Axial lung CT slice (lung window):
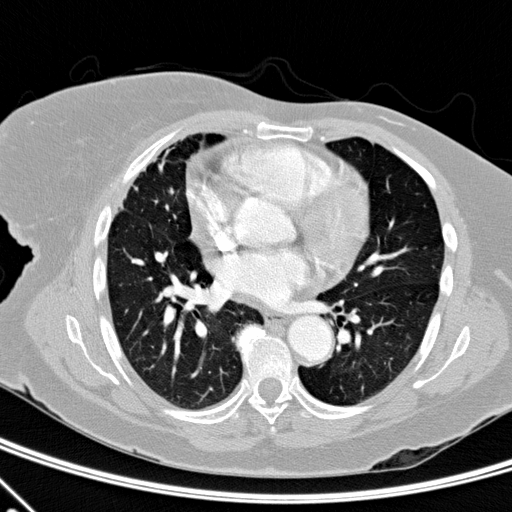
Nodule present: no